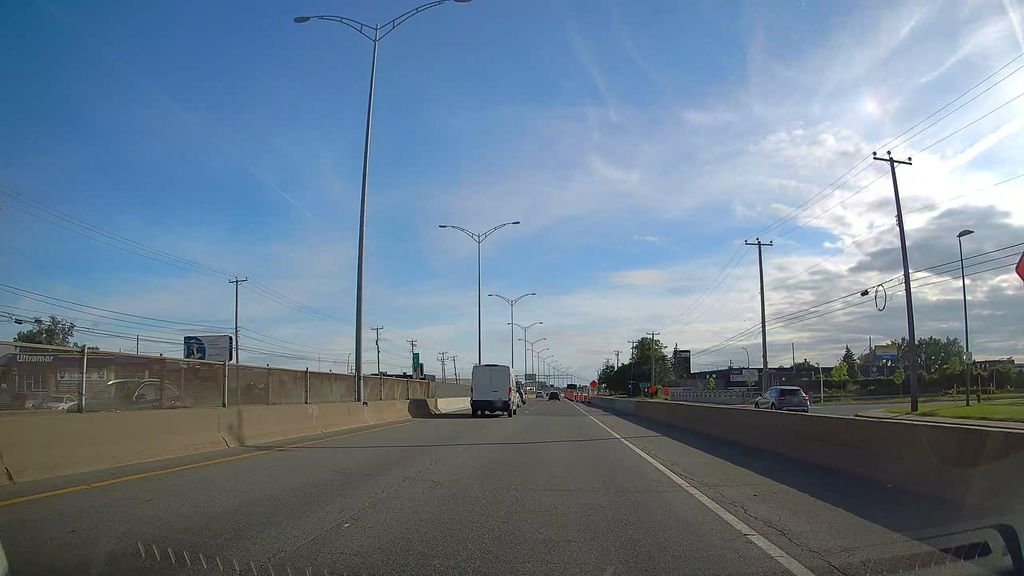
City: montreal